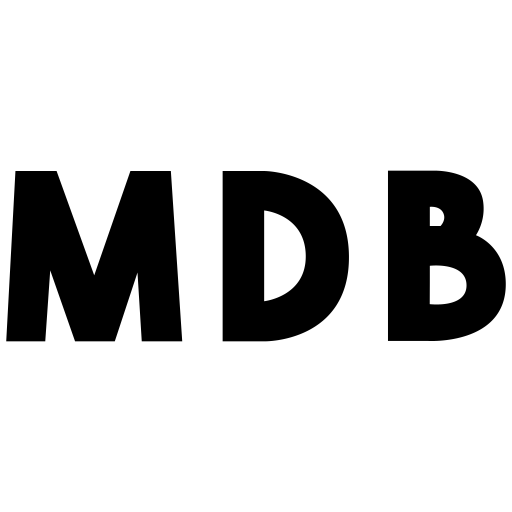
Tags: icon, FontAwesome, fa-icon, brand, mdb